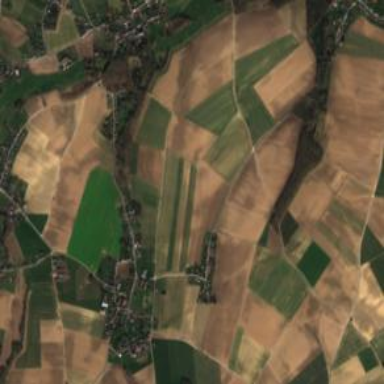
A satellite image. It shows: Picturesque farmland scene.